Question: i have a content in my text file, like below

now i want to split all the content which have ":" in that like Mode-->Allowed, Status --> Started etc BSSID is to exempted from this.
can anyone help me about how i would be going through to split content, i tried splitting content based on ":" but i gets Hosted network settings -------------- and hosted network status ---------- also in the splits.
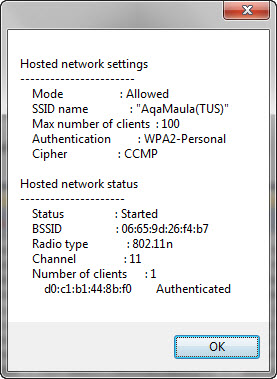
Answer: I'd go with @lc.'s answer but if you need something with more custom logic, try this:
'''
var keyValue = new Dictionary<string, string>();
foreach (var lineItem in System.IO.File.ReadAllLines(@"C:\Users\Kane\Desktop\yourFile.txt").Where(x => x.Contains(": ")))
{
var splitPosition = lineItem.IndexOf(": ", System.StringComparison.OrdinalIgnoreCase);
var key = lineItem.Substring(0, splitPosition);
var value = lineItem.Substring(splitPosition + 1);
// add in functions for checking null
// add in functions for trimming
// add in special cases for
keyValue.Add(key, value);
}
'''